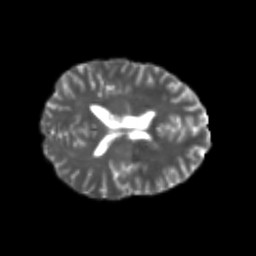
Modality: T2w
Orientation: axial
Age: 20
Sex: female
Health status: healthy
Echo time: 0.074 s